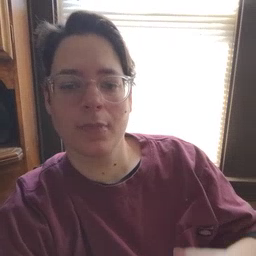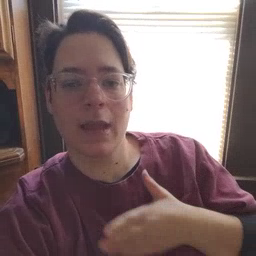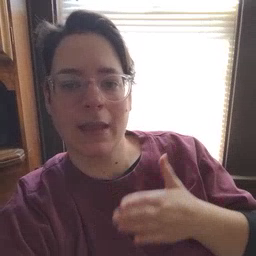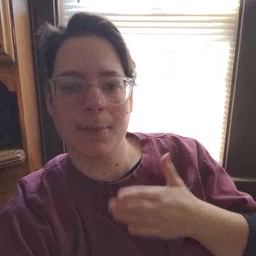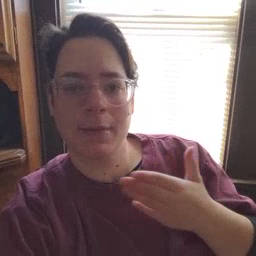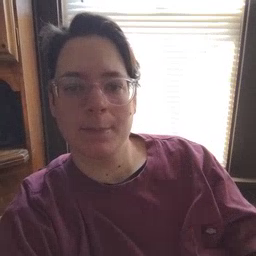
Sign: happy